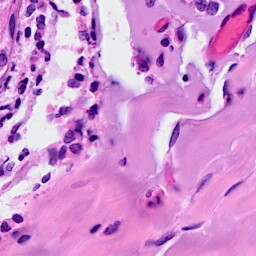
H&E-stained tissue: Breast